Question: First of all, sorry for any mistakes in the text, English is not my native language. Second, I've searched a lot in the internet about this, but was not able to find the solution. Programming is a hobby that I'm beginning, so sorry in advance if the question is basic.
So, I'm building a code to navigate to a site, fill in the login and password, enter the site. After the loading, navigate to another link, select a option in a dropbox. Then I need to upload a document to the site (click a button to open the explorer so I can find the file I want) and send it.
My code is working until waiting after the login. Then when I have to navigate to another link, the code just ends.
'''
Public Sub test()
Dim HTMLDoc As HTMLDocument
Dim oBrowser As InternetExplorer
Dim oHTML_Element As IHTMLElement
Dim sURL As String
Const cUsername = "xxxxx"
Const cPassword = "xxxxx"
sURL = "https://sta.previc.gov.br/staweb/Login.xhtml"
Set oBrowser = New InternetExplorer
oBrowser.Visible = True
oBrowser.Silent = True
oBrowser.navigate sURL
'oBrowser.FullScreen = True
Do
' Wait till the Browser is loaded
Loop Until oBrowser.readyState = READYSTATE_COMPLETE
Set HTMLDoc = oBrowser.document
Do
' Wait till the document is loaded
Loop Until HTMLDoc.readyState = "complete"
HTMLDoc.getelementbyid("loginForm:usernameInput").Focus
HTMLDoc.getelementbyid("loginForm:usernameInput").Value = cUsername
HTMLDoc.getelementbyid("loginForm:passwordInput").Focus
HTMLDoc.getelementbyid("loginForm:passwordInput").Value = cPassword
HTMLDoc.getelementbyid("loginForm:j_idt30").Click
Do
' Wait till the document is loaded
Loop Until HTMLDoc.readyState = "complete"
For Each oHTML_Element In HTMLDoc.getElementsByTagName("a")
If oHTML_Element.innerText = "Envio de arquivos" Then
oHTML_Element.Click
Do
' Wait till the document is loaded
Loop Until HTMLDoc.readyState = "complete"
Exit For
End If
Next
End Sub
'''
The link code I need to click after the load is in this

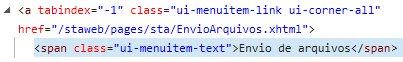
Answer: I think you need a manually break for a few seconds after clicking the log in button. I think the reason is, the ready state of the IE is still set to complete after load the page first time.
Try the folowing to break for 5 seconds after clicking the log in button:
'''
'Application.Wait (Now + TimeSerial(pause_hours, pause_minutes, pause_seconds))
Application.Wait (Now + TimeSerial(0, 0, 5))
'''